Question: I am building an extension that will use a jar file, I tried to include the jar files in the include.xml file like this:
'''
<java path="pubnub/Pubnub-Android-3.6.3.jar" />
<java path="pubnub/bcprov-jdk15on-1.47.jar" />
'''
But when I put the import in the java file:
'''
import com.pubnub.api.*;
import org.json.*;
'''
I get the error:
'''
-compile:
[javac] Compiling 2 source files to C:\Users\Sam\Documents\GitHub\FoodDelivery\Car\bin\android\bin\deps\pubnubextenion\bin\classes
[javac] C:\Users\Sam\Documents\GitHub\FoodDelivery\Car\bin\android\bin\deps\pubnubextenion\src\org\haxe\extension\PubnubExtenion.java:13: package com.pubnub.api does not exist
[javac] import com.pubnub.api.*;
[javac] ^
[javac] 1 error
'''
Any one can help?
Here is the files structure in this image:

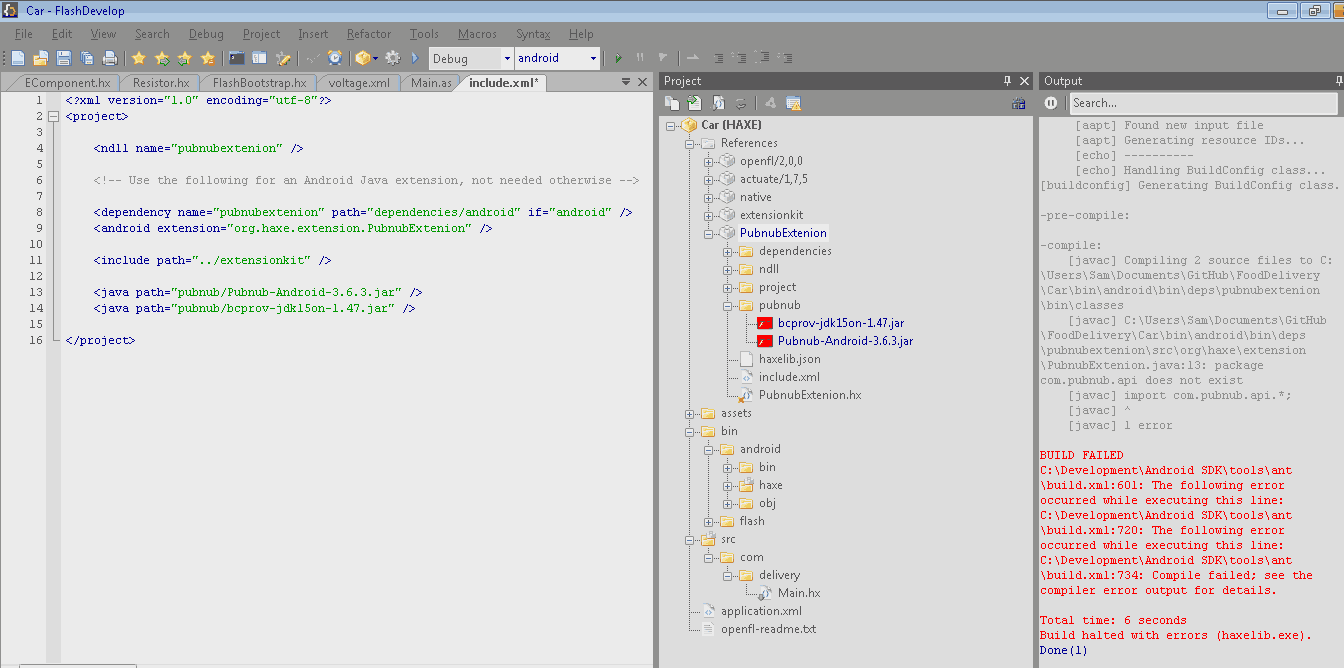
Answer: Try using the directory dependencies/android/libs, put the files there and then use the include-tag in your xml.